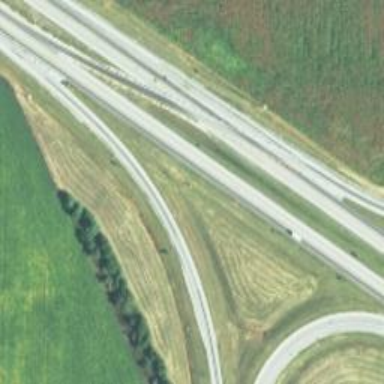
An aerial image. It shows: Trunk link highway.